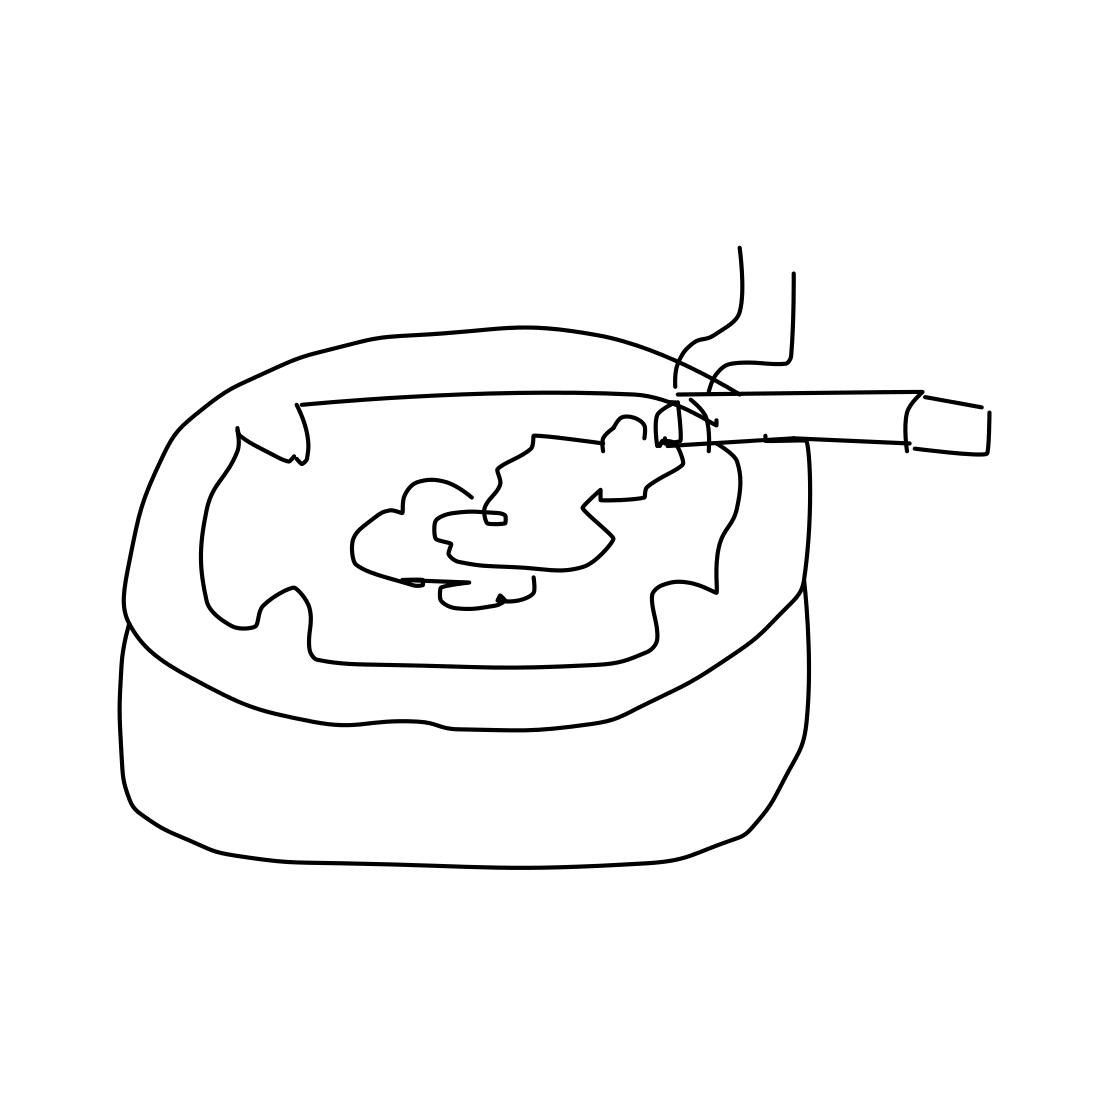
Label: ashtray